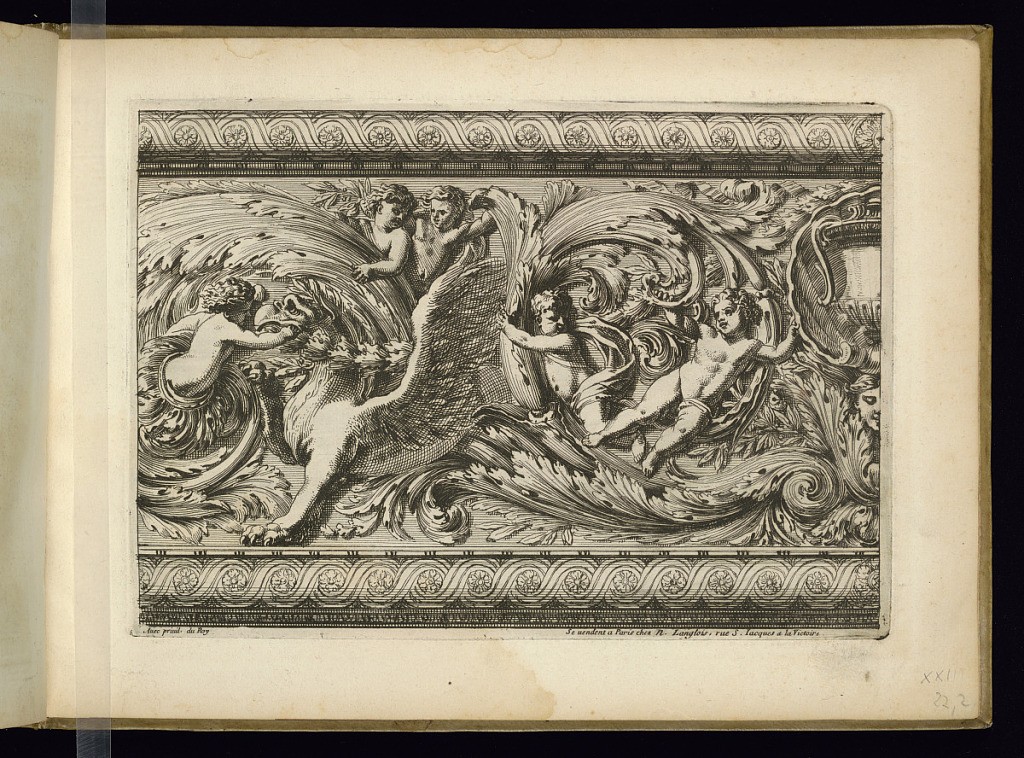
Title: Frieze Design
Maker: Jean Le Pautre, French, 1618–1682
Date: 1655–82
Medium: Etching on laid paper
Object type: Print
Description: A large frieze featuring scrolling leaves (rinceaux), putti, a vase, mascaron (mask), foliate branches, griffin, and rosettes. The publisher's address is lettered below.